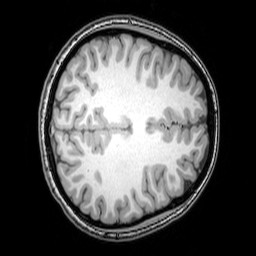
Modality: T1w
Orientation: axial
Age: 21
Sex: female
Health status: healthy
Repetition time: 0.081 s
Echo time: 0.037 s